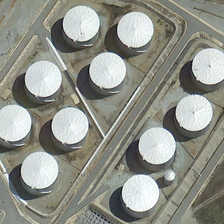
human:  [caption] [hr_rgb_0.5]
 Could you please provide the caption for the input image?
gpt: several roads pass by these large white storage tanks .

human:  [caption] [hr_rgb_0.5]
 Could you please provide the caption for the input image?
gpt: on the concrete  there are several cylinder white storage tanks standing on two ploygon zones .

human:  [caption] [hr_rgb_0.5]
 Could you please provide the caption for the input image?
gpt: there is a road between a rectangular land with a line of silvery columnar tanks and a trapezoidal land with two lines of silvery columnar tanks .

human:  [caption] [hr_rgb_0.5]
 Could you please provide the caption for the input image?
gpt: on the concrete  there are several cylinder white storage tanks standing on two ploygon zones .

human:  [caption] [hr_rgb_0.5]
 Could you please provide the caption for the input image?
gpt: eleven storage tanks are in almost three lines .